Question: I am using Tomcat 6 (but the same should apply to Tomcat 7). Let's say my 'web.xml' contains this definition:
'''
<error-page>
<error-code>401</error-code>
<location>/Handle401Error.jsp</location>
</error-page>
'''
Suppose I now return HTTP 401 from some other servlet/JSP:
'''
httpResponse.sendError(SC_UNAUTHORIZED, "This is a message");
'''
How can I access the HTTP response text ("This is a message") in 'Handle401Error.jsp'? The way Tomcat does this, when it shows an error page like this

is by using a 'Valve' ('ErrorReportValve'). Do I need to write a 'Valve' as well?
Edit: the accepted answer below is exactly what I have been looking for, and the assumed duplicate of this question does not mention the same solution.
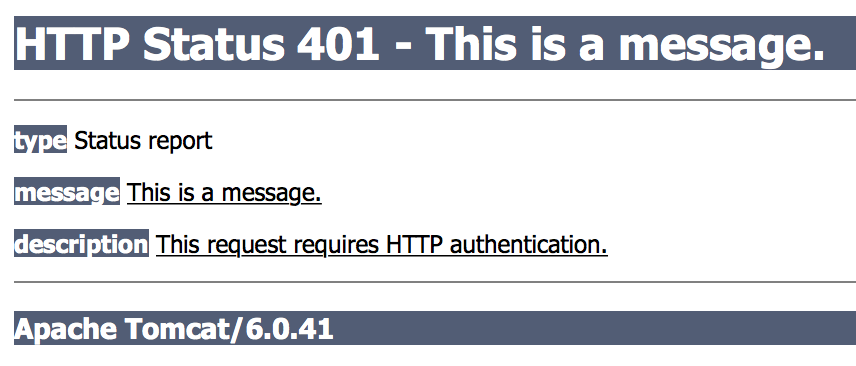
Answer: Tomcat stores the message string in an internal class 'org.apache.coyote.Response'.
There is no standard way to access the message: From the javadoc of HttpServletResponse#sendError(int,String):
> If an error-page declaration has been made for the web application corresponding to the status code passed in, it will be served back in preference to the suggested msg parameter and .
Poor API design.
As a workaround you could put the error message as attribute into the request, just call response.sendError(401) and in your error page extract the message from the request attributes:
In your code:
'''
HttpServletRequest request = ...
HttpServletResponse response = ...
request.setAttribute("myerrormessage", "This is a message");
response.sendError(401);
'''
In your error jsp page:
'''
Message <%=request.getAttribute("myerrormessage")%>
'''